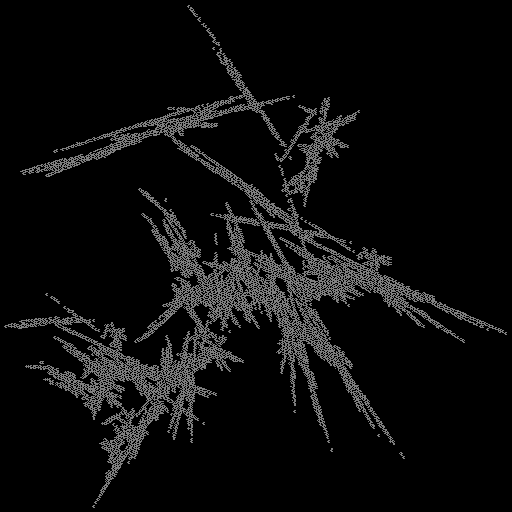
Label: groundpine